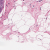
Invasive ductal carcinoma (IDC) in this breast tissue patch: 0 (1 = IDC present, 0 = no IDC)